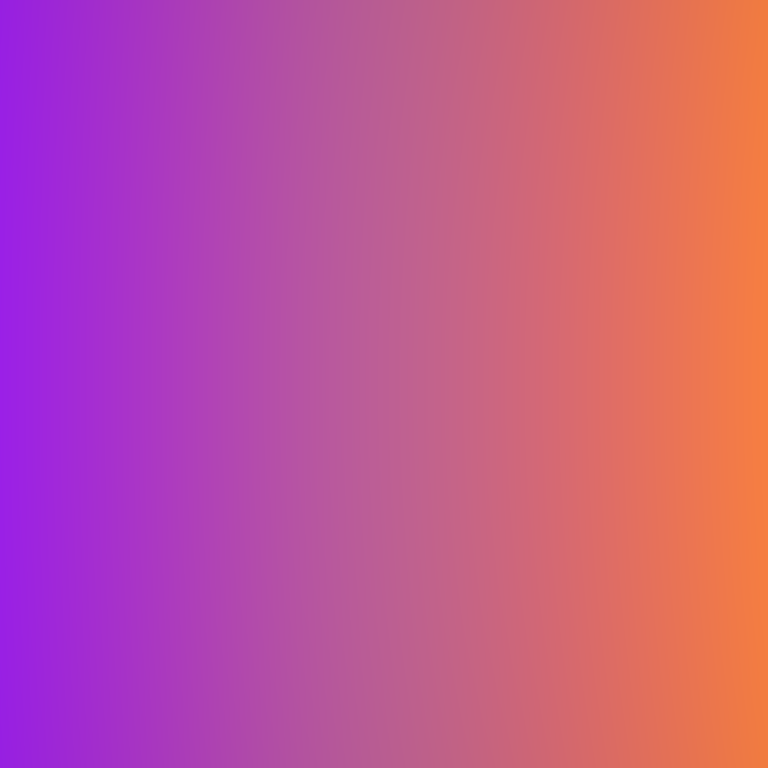
Abstract light effect, smooth gradient from violet to orange, serene atmosphere, soft blend, no room, no furniture, no objects.